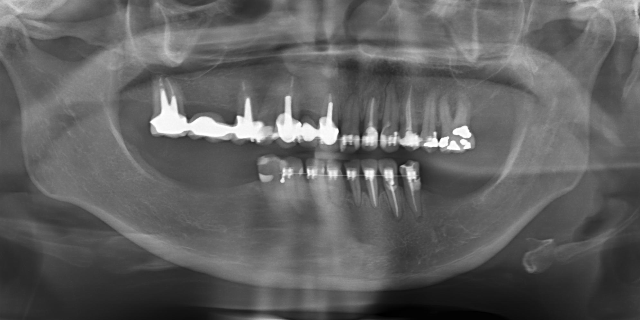
adult